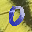
Label: 0